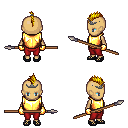
a pixel art fantasy rpg character, female body template, human, tanned skin, gold chest armor, red pants, blonde mohawk hairstyle, iron tiara, gold gloves, ghillies, spear, four views (front, back, left, right), 2x2 character sprite sheet, small pixel art, hard edges, no anti-aliasing